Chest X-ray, PA view. Patient: 54 years old, sex M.
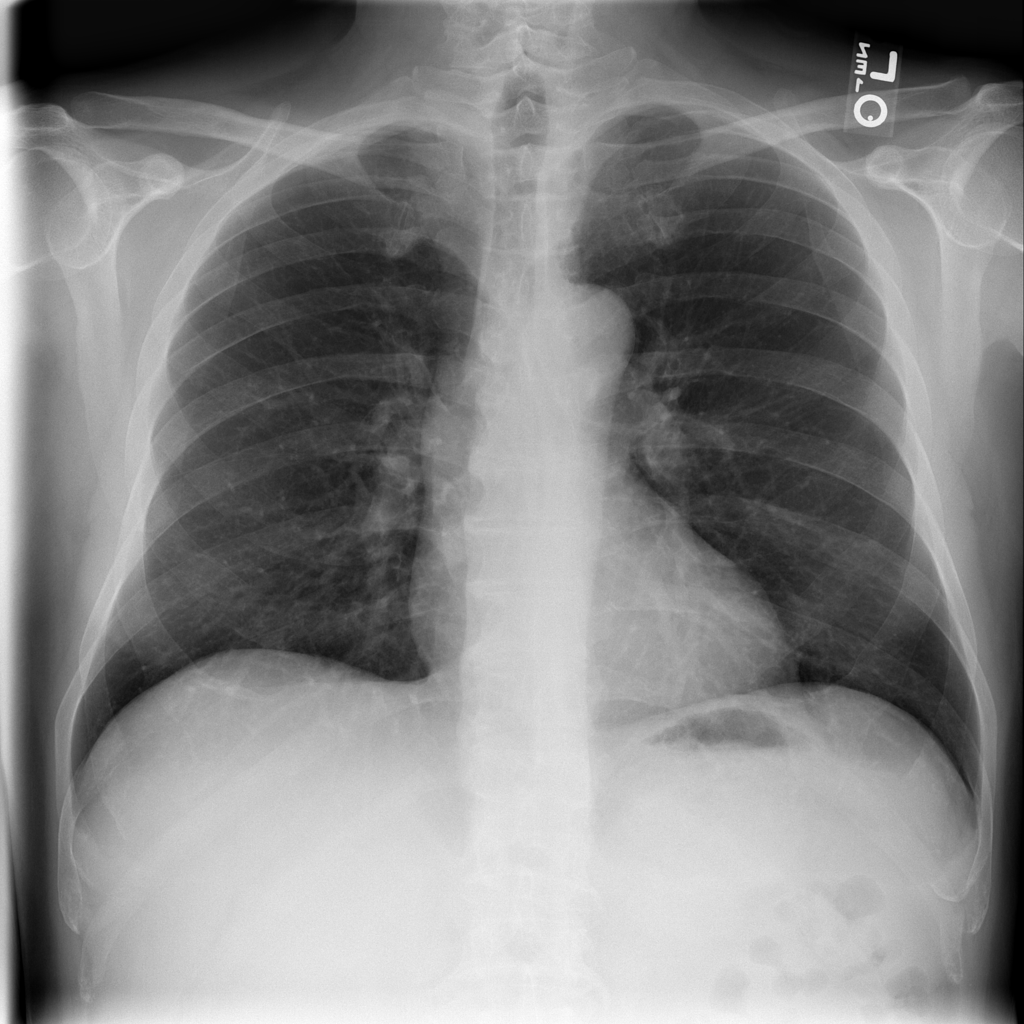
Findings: No Finding